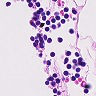
Metastatic tissue present: no